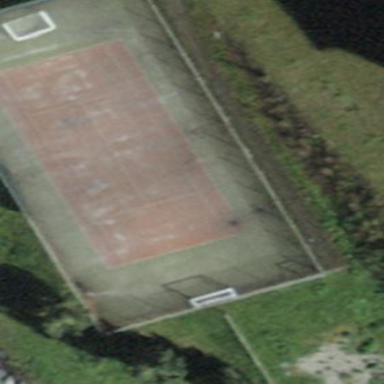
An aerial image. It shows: Tennis court in leisure pitch.